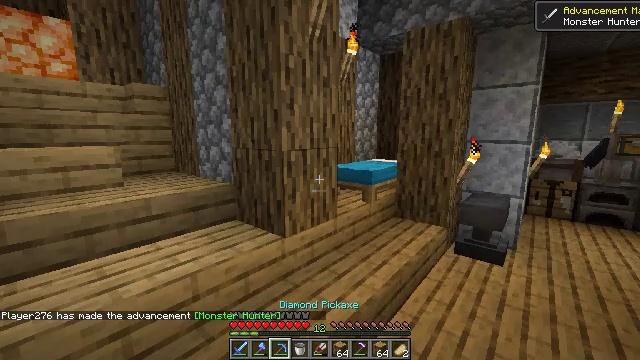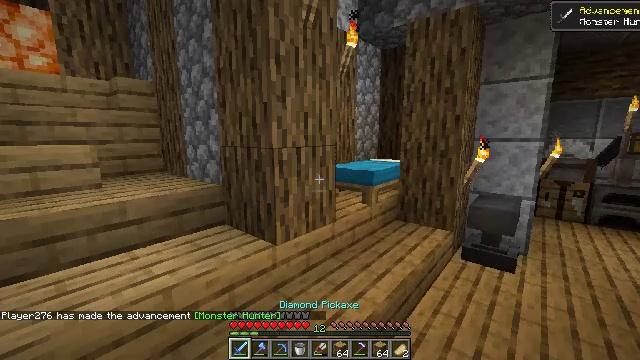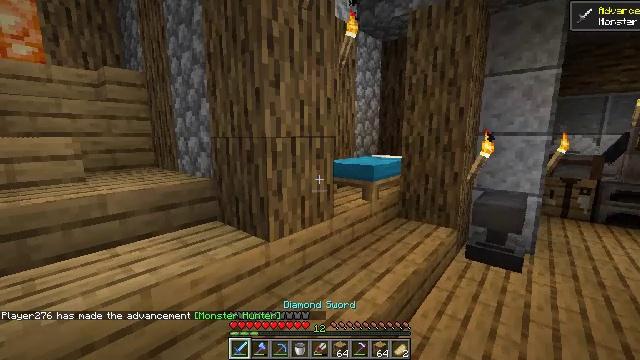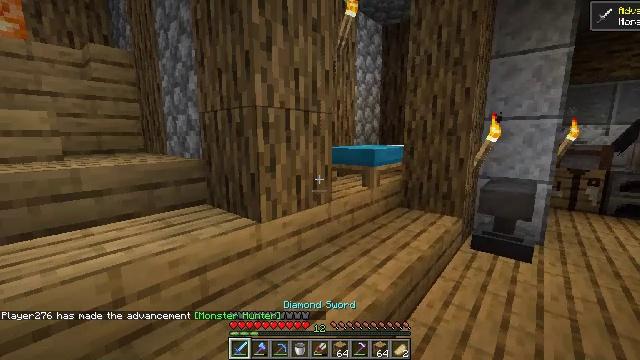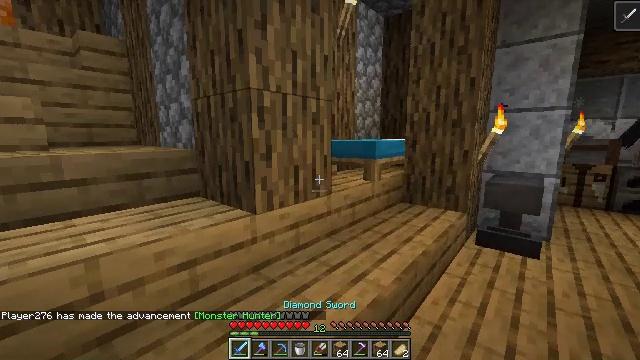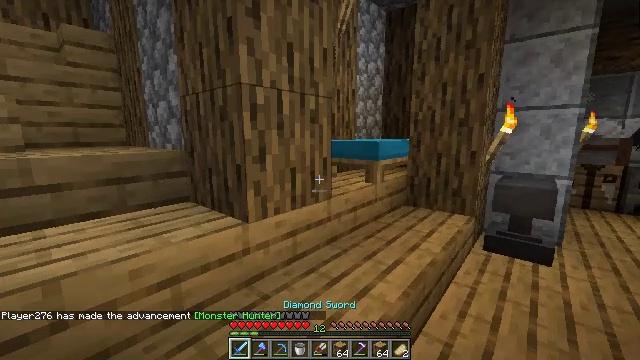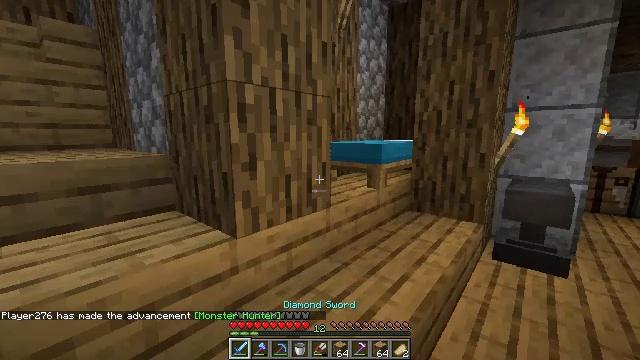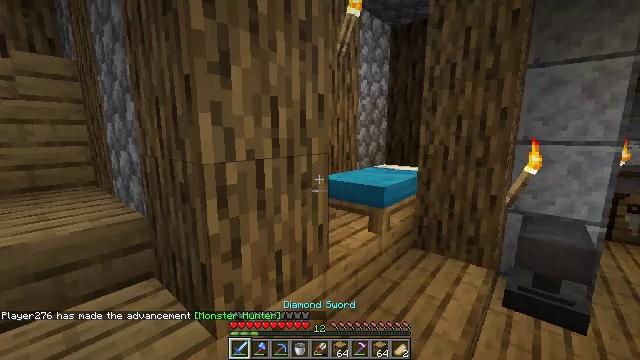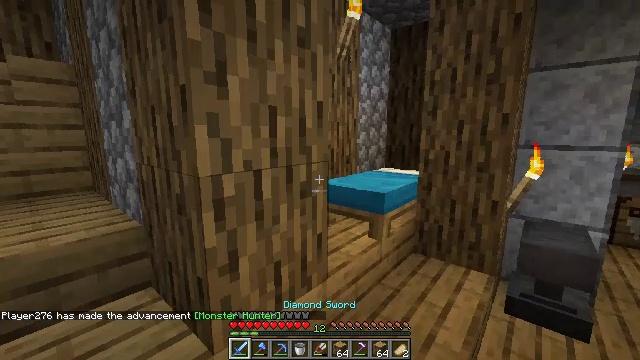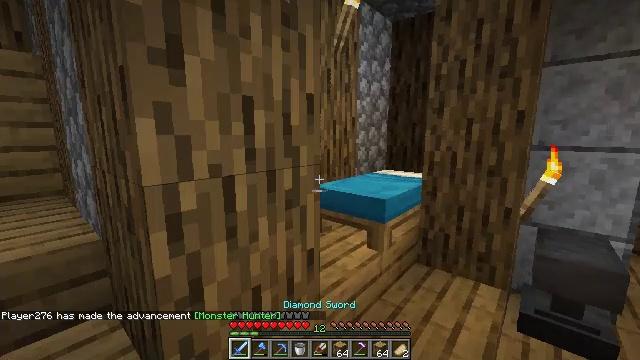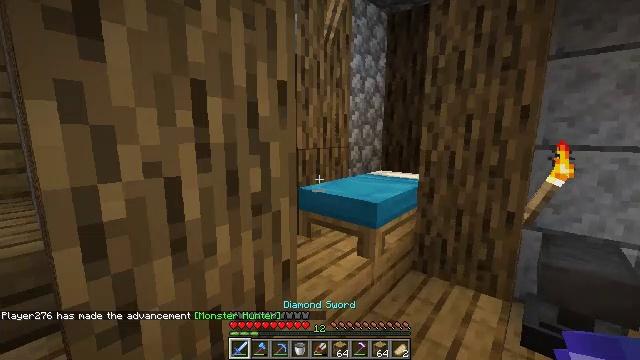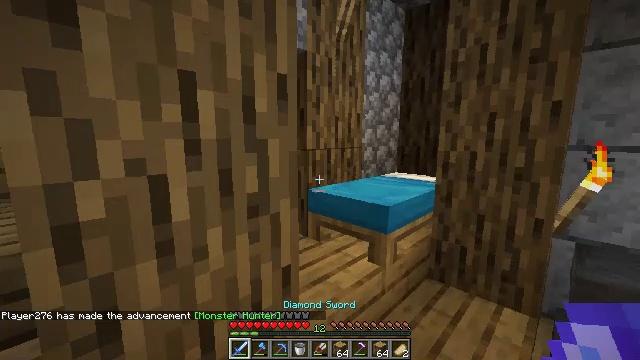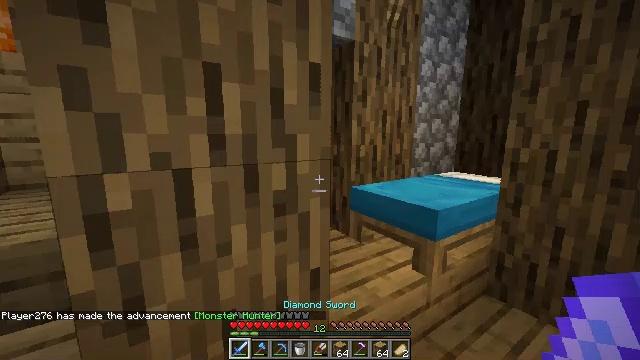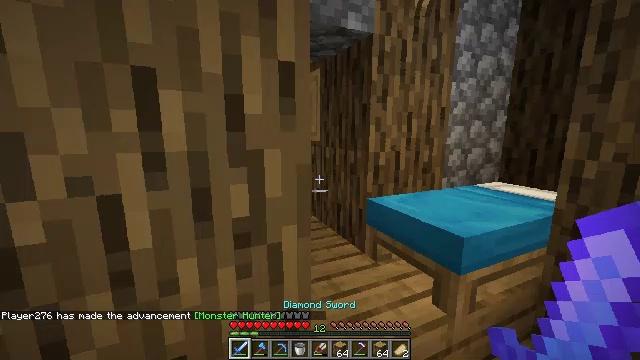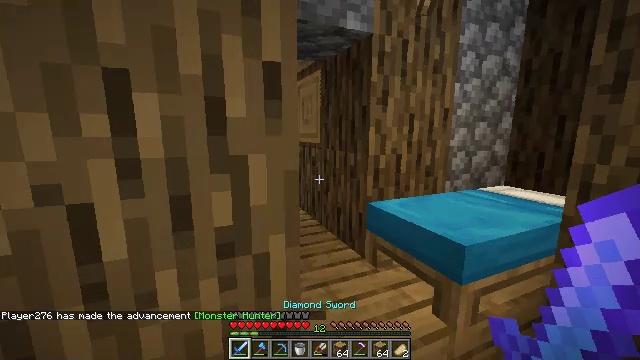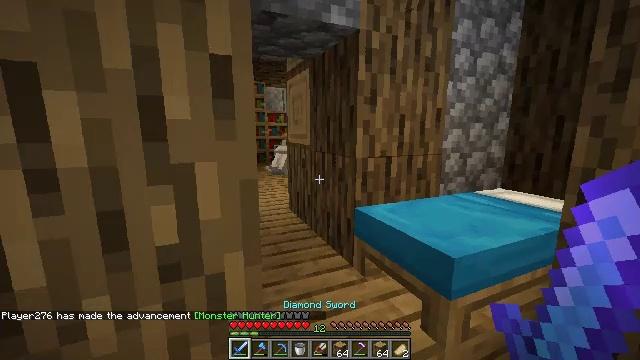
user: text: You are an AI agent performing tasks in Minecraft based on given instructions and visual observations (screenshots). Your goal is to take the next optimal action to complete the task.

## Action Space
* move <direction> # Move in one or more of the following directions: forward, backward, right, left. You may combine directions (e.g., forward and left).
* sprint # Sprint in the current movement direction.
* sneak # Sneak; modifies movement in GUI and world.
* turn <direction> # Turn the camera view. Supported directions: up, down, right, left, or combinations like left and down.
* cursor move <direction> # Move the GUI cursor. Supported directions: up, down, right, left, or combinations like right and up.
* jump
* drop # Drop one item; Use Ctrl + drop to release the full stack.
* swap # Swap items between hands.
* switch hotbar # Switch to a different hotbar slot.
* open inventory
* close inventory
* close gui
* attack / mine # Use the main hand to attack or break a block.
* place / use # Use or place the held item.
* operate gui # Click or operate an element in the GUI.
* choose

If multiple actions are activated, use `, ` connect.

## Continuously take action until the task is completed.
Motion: motion action
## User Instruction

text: Mine polished diorite for building materials.
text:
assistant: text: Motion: move forward, switch to hotbar 1
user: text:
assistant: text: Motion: move forward, switch to hotbar 1
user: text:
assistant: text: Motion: move forward, switch to hotbar 1
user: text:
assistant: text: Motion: move forward, switch to hotbar 1
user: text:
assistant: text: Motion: move forward
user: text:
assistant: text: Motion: move forward
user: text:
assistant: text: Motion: move forward
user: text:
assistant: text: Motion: move forward
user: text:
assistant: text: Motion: move forward and move right
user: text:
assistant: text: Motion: move forward and move right
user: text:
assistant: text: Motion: move forward and move right, turn left
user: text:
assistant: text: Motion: move forward and move right, turn left
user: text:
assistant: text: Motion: move forward and move right, turn left
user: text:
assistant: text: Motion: move forward and move right, turn left
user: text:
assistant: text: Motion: move forward
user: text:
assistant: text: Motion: move forward
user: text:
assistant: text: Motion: move forward
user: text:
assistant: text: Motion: move forward
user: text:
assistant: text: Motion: move forward and move right, turn left
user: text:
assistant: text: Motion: move forward and move right, turn left and down
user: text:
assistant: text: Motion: move forward and move right, turn left and down
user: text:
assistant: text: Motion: move forward, turn left
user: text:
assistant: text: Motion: move forward and move left
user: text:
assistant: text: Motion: move forward and move left, turn right
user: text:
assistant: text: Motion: move forward and move left, turn right
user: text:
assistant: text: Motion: move forward and move left, turn right
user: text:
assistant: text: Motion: move forward and move left, turn right
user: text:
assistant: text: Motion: move forward
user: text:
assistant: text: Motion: move forward, turn right
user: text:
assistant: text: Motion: move forward